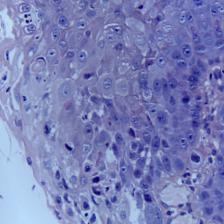
Diagnosis: OSCC